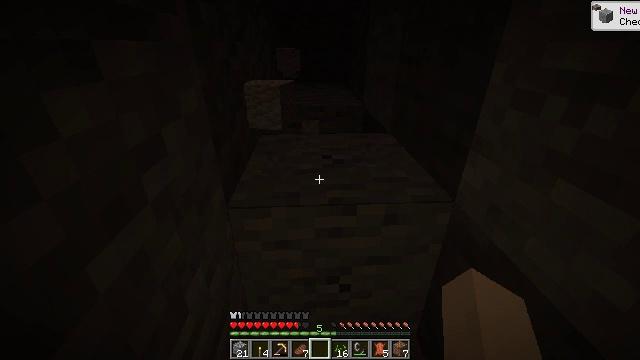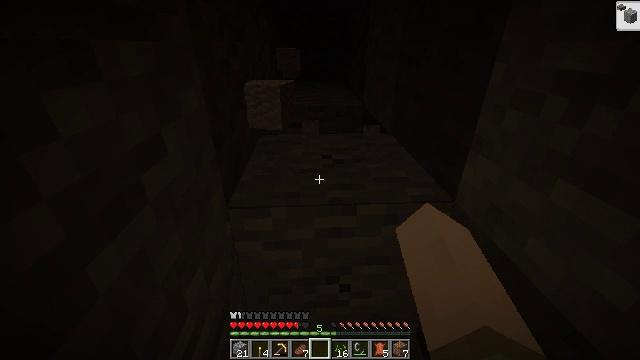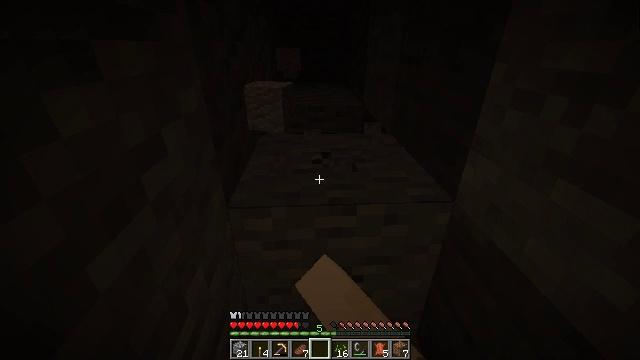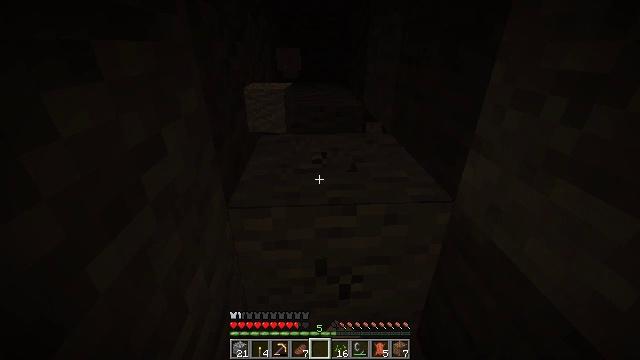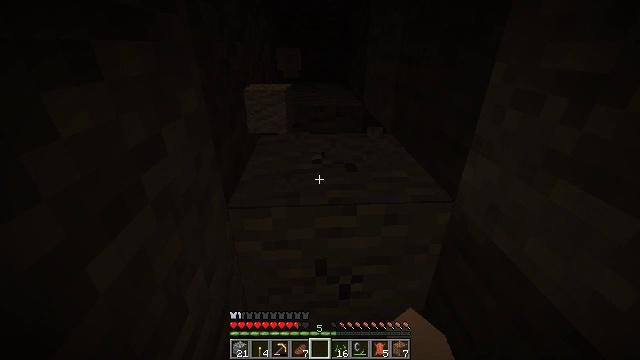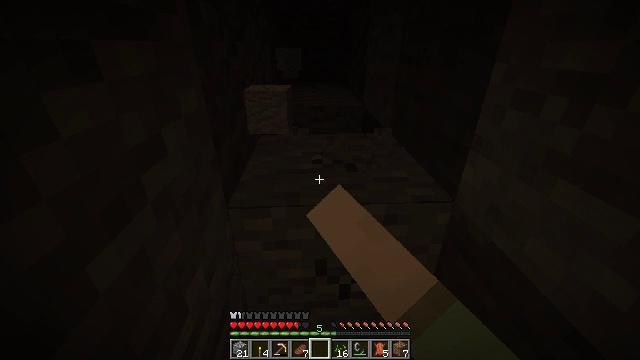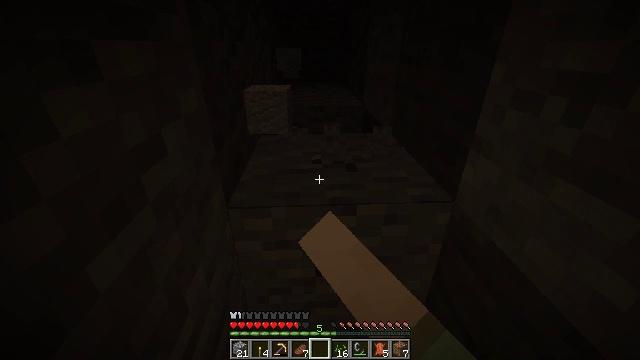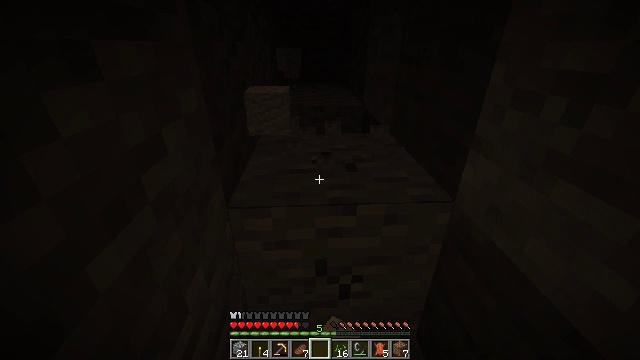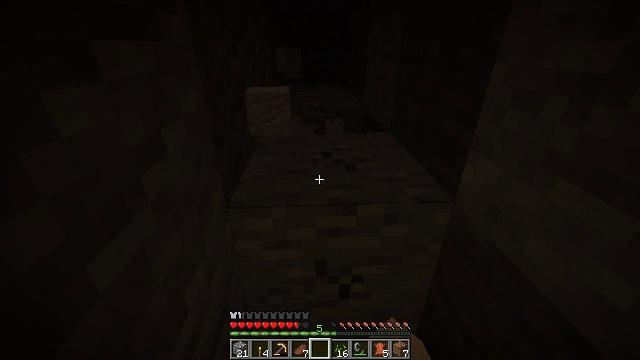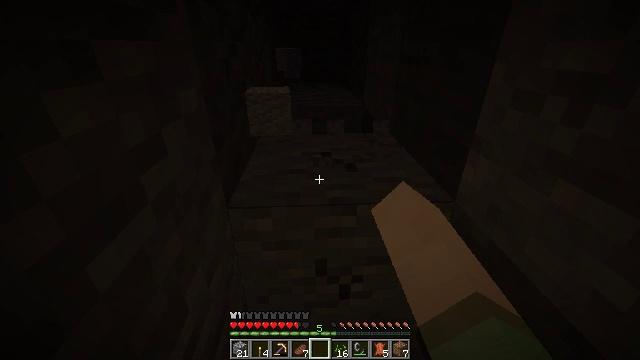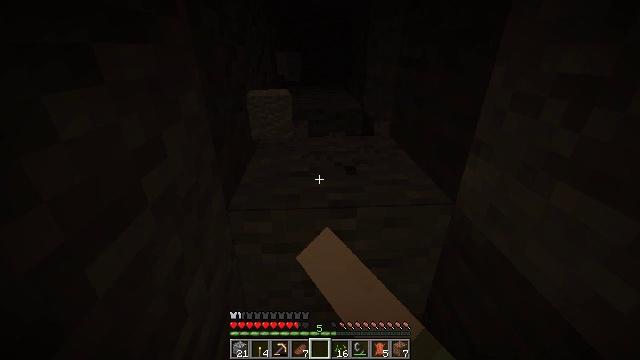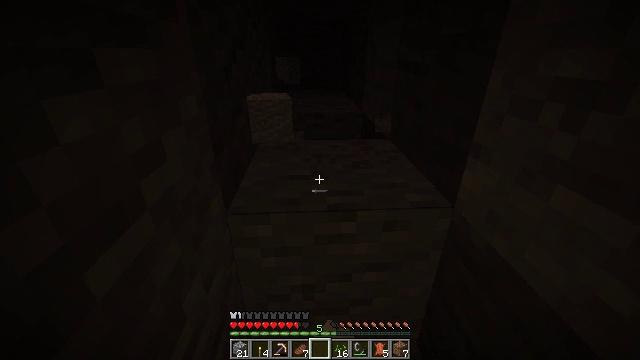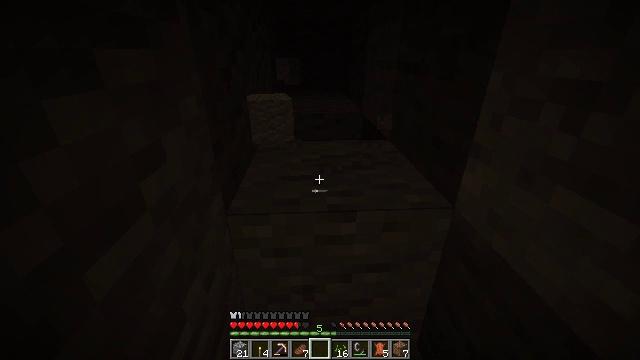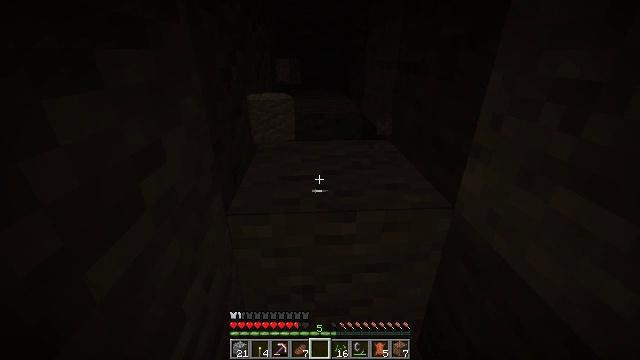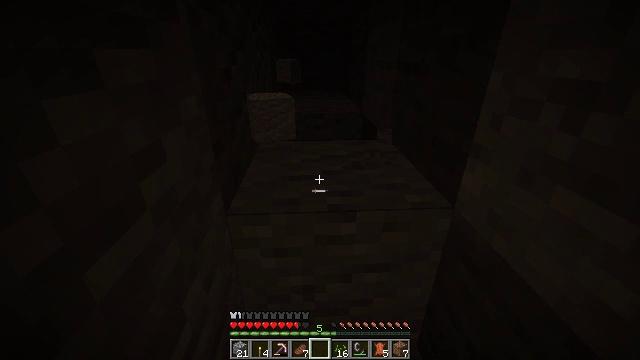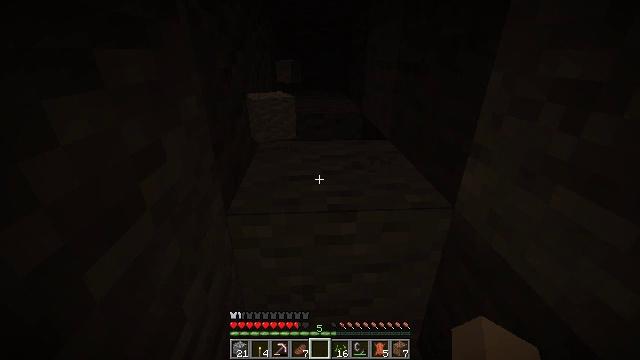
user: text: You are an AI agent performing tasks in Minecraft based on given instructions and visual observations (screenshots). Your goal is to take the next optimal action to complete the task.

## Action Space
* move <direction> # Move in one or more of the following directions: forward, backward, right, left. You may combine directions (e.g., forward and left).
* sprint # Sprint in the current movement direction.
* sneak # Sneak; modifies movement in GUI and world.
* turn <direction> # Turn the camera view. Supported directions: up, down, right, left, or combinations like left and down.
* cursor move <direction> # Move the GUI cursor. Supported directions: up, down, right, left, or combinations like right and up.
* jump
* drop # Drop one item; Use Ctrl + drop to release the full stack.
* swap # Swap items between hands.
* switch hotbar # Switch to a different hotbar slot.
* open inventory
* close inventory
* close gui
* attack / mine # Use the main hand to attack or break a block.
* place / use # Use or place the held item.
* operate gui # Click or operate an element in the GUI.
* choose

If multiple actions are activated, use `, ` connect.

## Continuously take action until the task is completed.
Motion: motion action
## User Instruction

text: Break the andesite to collect it.
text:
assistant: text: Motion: attack / mine
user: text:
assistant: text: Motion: attack / mine
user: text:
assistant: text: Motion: attack / mine
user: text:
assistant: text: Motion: attack / mine
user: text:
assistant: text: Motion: attack / mine
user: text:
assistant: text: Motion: attack / mine
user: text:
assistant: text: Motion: attack / mine
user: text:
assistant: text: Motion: attack / mine
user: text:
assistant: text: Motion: attack / mine
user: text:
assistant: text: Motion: attack / mine
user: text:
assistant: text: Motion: no_op
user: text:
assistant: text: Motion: no_op
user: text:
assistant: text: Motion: no_op
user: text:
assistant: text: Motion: no_op
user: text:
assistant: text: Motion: no_op
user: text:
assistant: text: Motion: no_op
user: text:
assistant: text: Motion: no_op
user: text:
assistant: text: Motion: no_op
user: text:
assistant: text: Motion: no_op
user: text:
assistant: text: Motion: no_op
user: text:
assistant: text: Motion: no_op
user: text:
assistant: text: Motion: no_op
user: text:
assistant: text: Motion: no_op
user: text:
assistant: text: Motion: no_op
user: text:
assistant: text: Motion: no_op
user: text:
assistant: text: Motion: no_op
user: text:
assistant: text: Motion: no_op
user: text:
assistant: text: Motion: no_op
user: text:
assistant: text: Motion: no_op
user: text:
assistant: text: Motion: no_op